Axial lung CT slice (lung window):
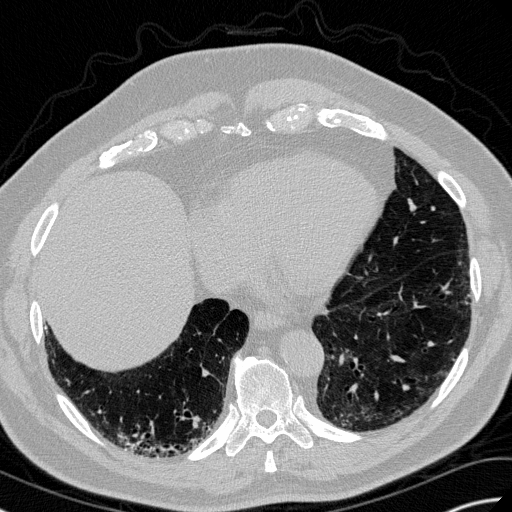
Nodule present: no